Question: Hi I am working with Mule Any Point platform i am using composite source which is listening from HTTP and JMS both. I want to identify the incoming call coming from HTTP or JMS and i want to print using the logger. How to do that ?

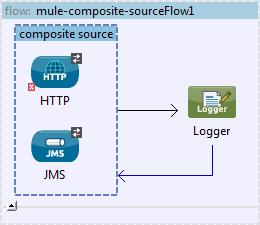
Answer: Try the following way of using logger inside your endpoints.
'''
<composite-source doc:name="Composite Source">
<http:inbound-endpoint exchange-pattern="request-response" host="localhost" port="8081" doc:name="HTTP">
<logger message="Request coming from HTTP endpoint."></logger>
<set-variable value="HTTP" variableName="myVar"></set-variable>
</http:inbound-endpoint>
<jms:inbound-endpoint doc:name="JMS" queue="in">
<logger message="Request coming from JMS endpoint."></logger>
<set-variable value="JMS" variableName="myVar"></set-variable>
</jms:inbound-endpoint>
</composite-source>
'''
In the flow when you have to chekc a condition, you can use the flow variable "myVar" to check whether the message came from HTTP or JMS endpoint.
Hope this helps.